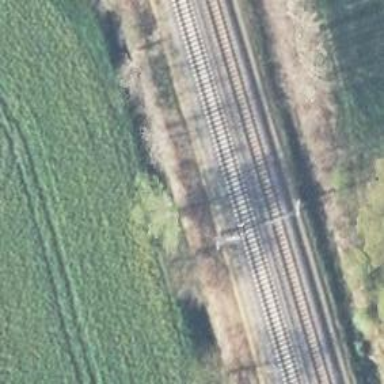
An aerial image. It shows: Railway milestone with catenary mast.